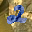
Label: 2